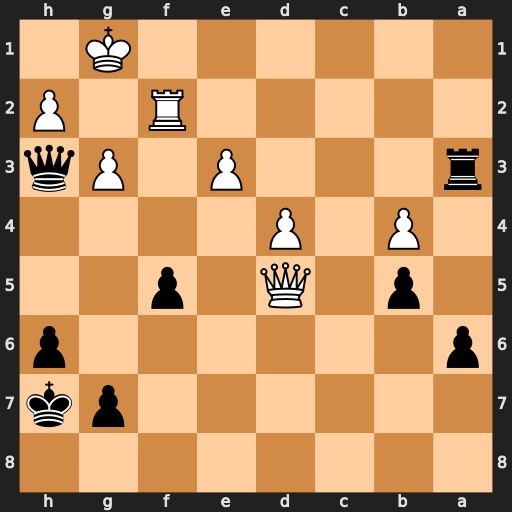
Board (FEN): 8/6pk/p6p/1p1Q1p2/1P1P4/r3P1Pq/5R1P/6K1
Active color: b
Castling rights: -
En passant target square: -
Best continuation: Ra1+ Rf1 Rxf1#